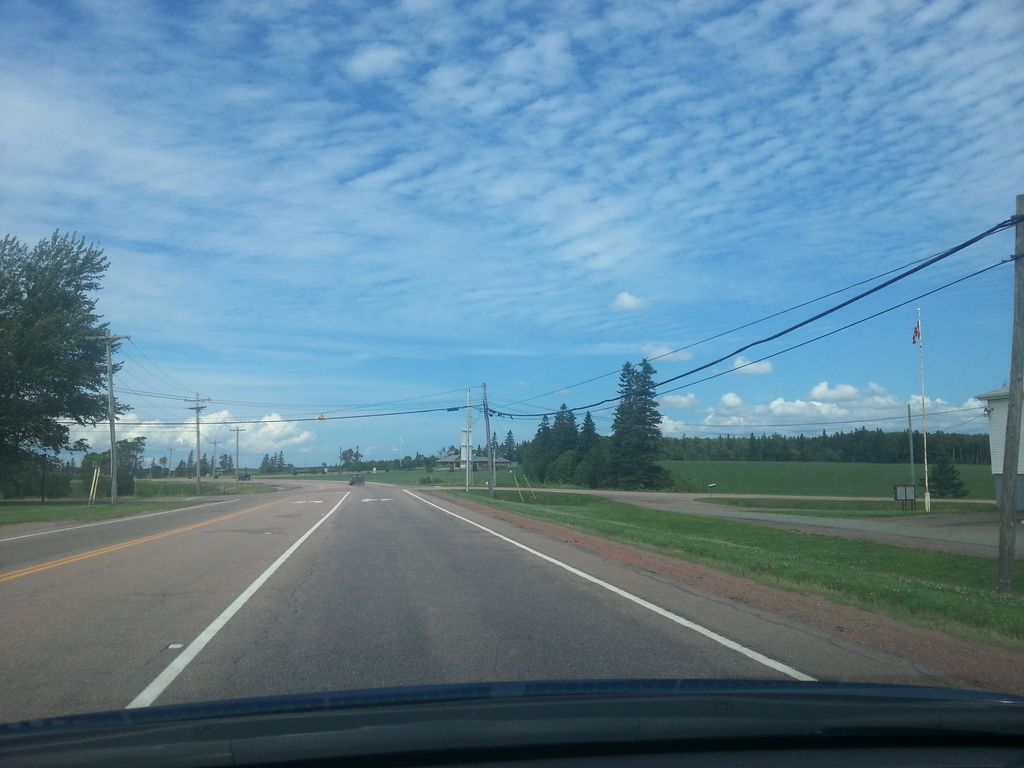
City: charlottetown